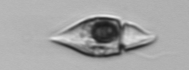
Label: Amphidinium